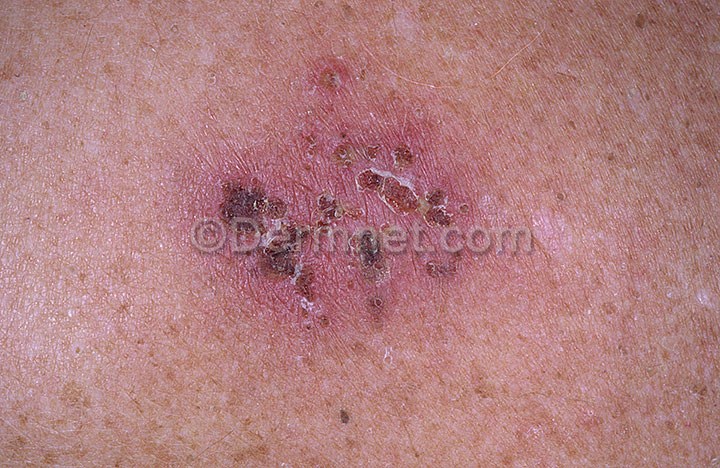
Disease: Warts Molluscum and other Viral Infections